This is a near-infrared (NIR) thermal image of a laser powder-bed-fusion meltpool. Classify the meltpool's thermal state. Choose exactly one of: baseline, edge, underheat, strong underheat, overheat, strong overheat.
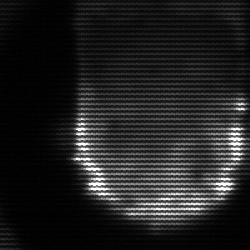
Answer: baseline